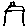
Label: house